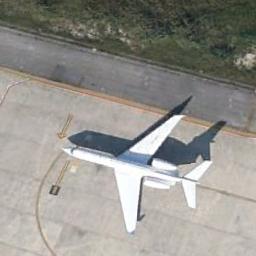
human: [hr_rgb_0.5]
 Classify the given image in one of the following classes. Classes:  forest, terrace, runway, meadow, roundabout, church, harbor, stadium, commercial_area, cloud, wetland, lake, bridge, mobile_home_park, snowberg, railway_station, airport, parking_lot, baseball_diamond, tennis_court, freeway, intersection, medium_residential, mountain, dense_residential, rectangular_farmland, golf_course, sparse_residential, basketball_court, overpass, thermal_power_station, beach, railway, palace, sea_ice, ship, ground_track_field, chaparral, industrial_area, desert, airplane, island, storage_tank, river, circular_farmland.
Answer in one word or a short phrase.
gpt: airplane